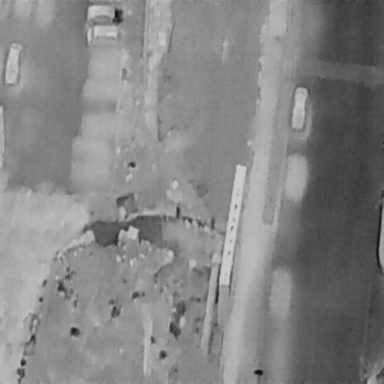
There are four Cars in the infrared image.